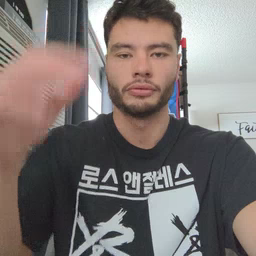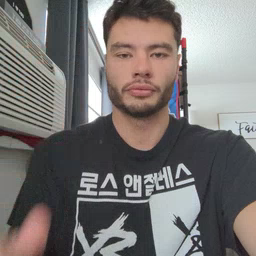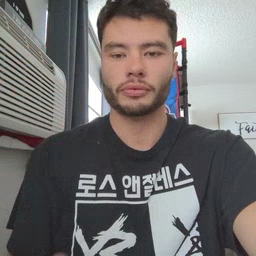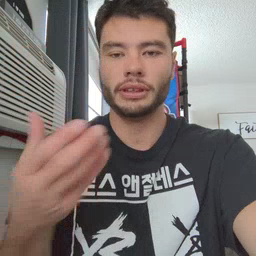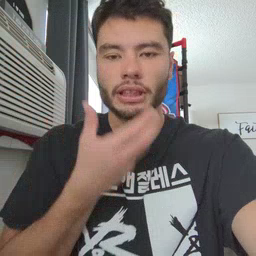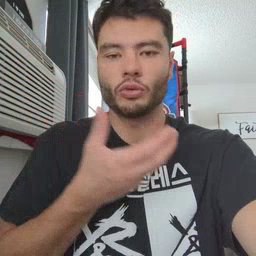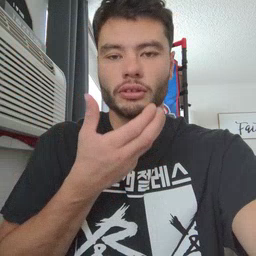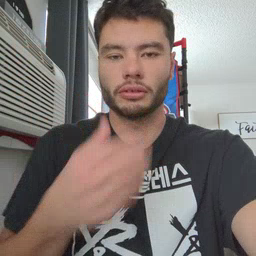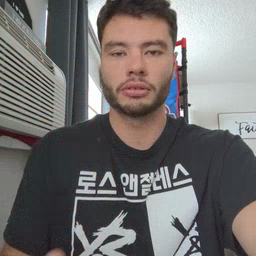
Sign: cereal